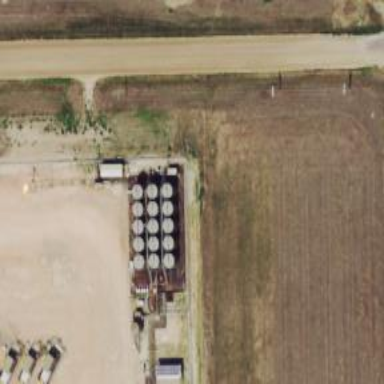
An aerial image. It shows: Storage tank that is man-made.